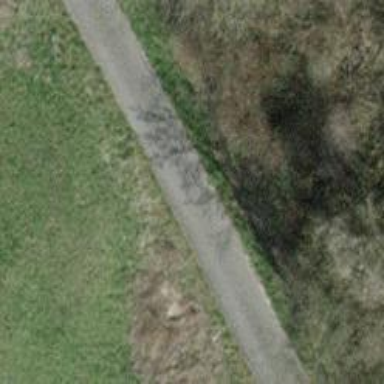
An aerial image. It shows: Well-maintained track road of grade 1.